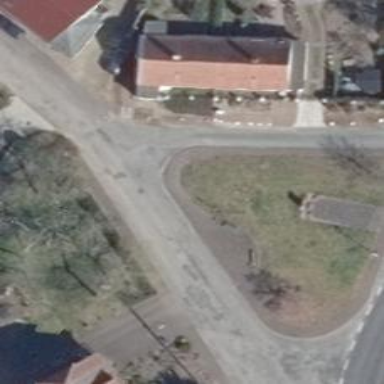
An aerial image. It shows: Smoothly paved residential road.